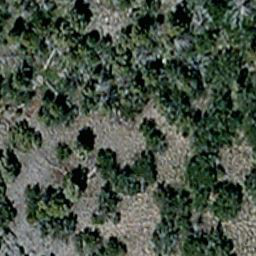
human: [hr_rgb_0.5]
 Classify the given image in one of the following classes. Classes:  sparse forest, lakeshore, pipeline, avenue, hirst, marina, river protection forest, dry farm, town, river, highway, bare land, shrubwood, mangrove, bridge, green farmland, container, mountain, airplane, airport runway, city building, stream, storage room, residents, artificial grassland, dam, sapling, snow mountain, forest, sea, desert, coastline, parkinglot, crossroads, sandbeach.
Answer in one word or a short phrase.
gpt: sparse forest